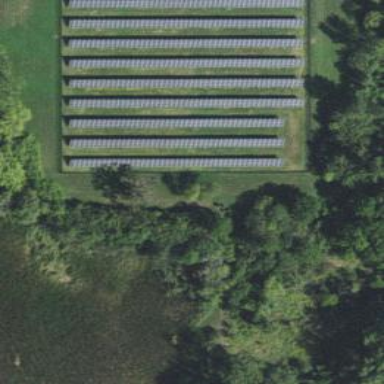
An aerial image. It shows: Solar power plant utilizing photovoltaic technology to generate electricity.